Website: bh-photo
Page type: receipt
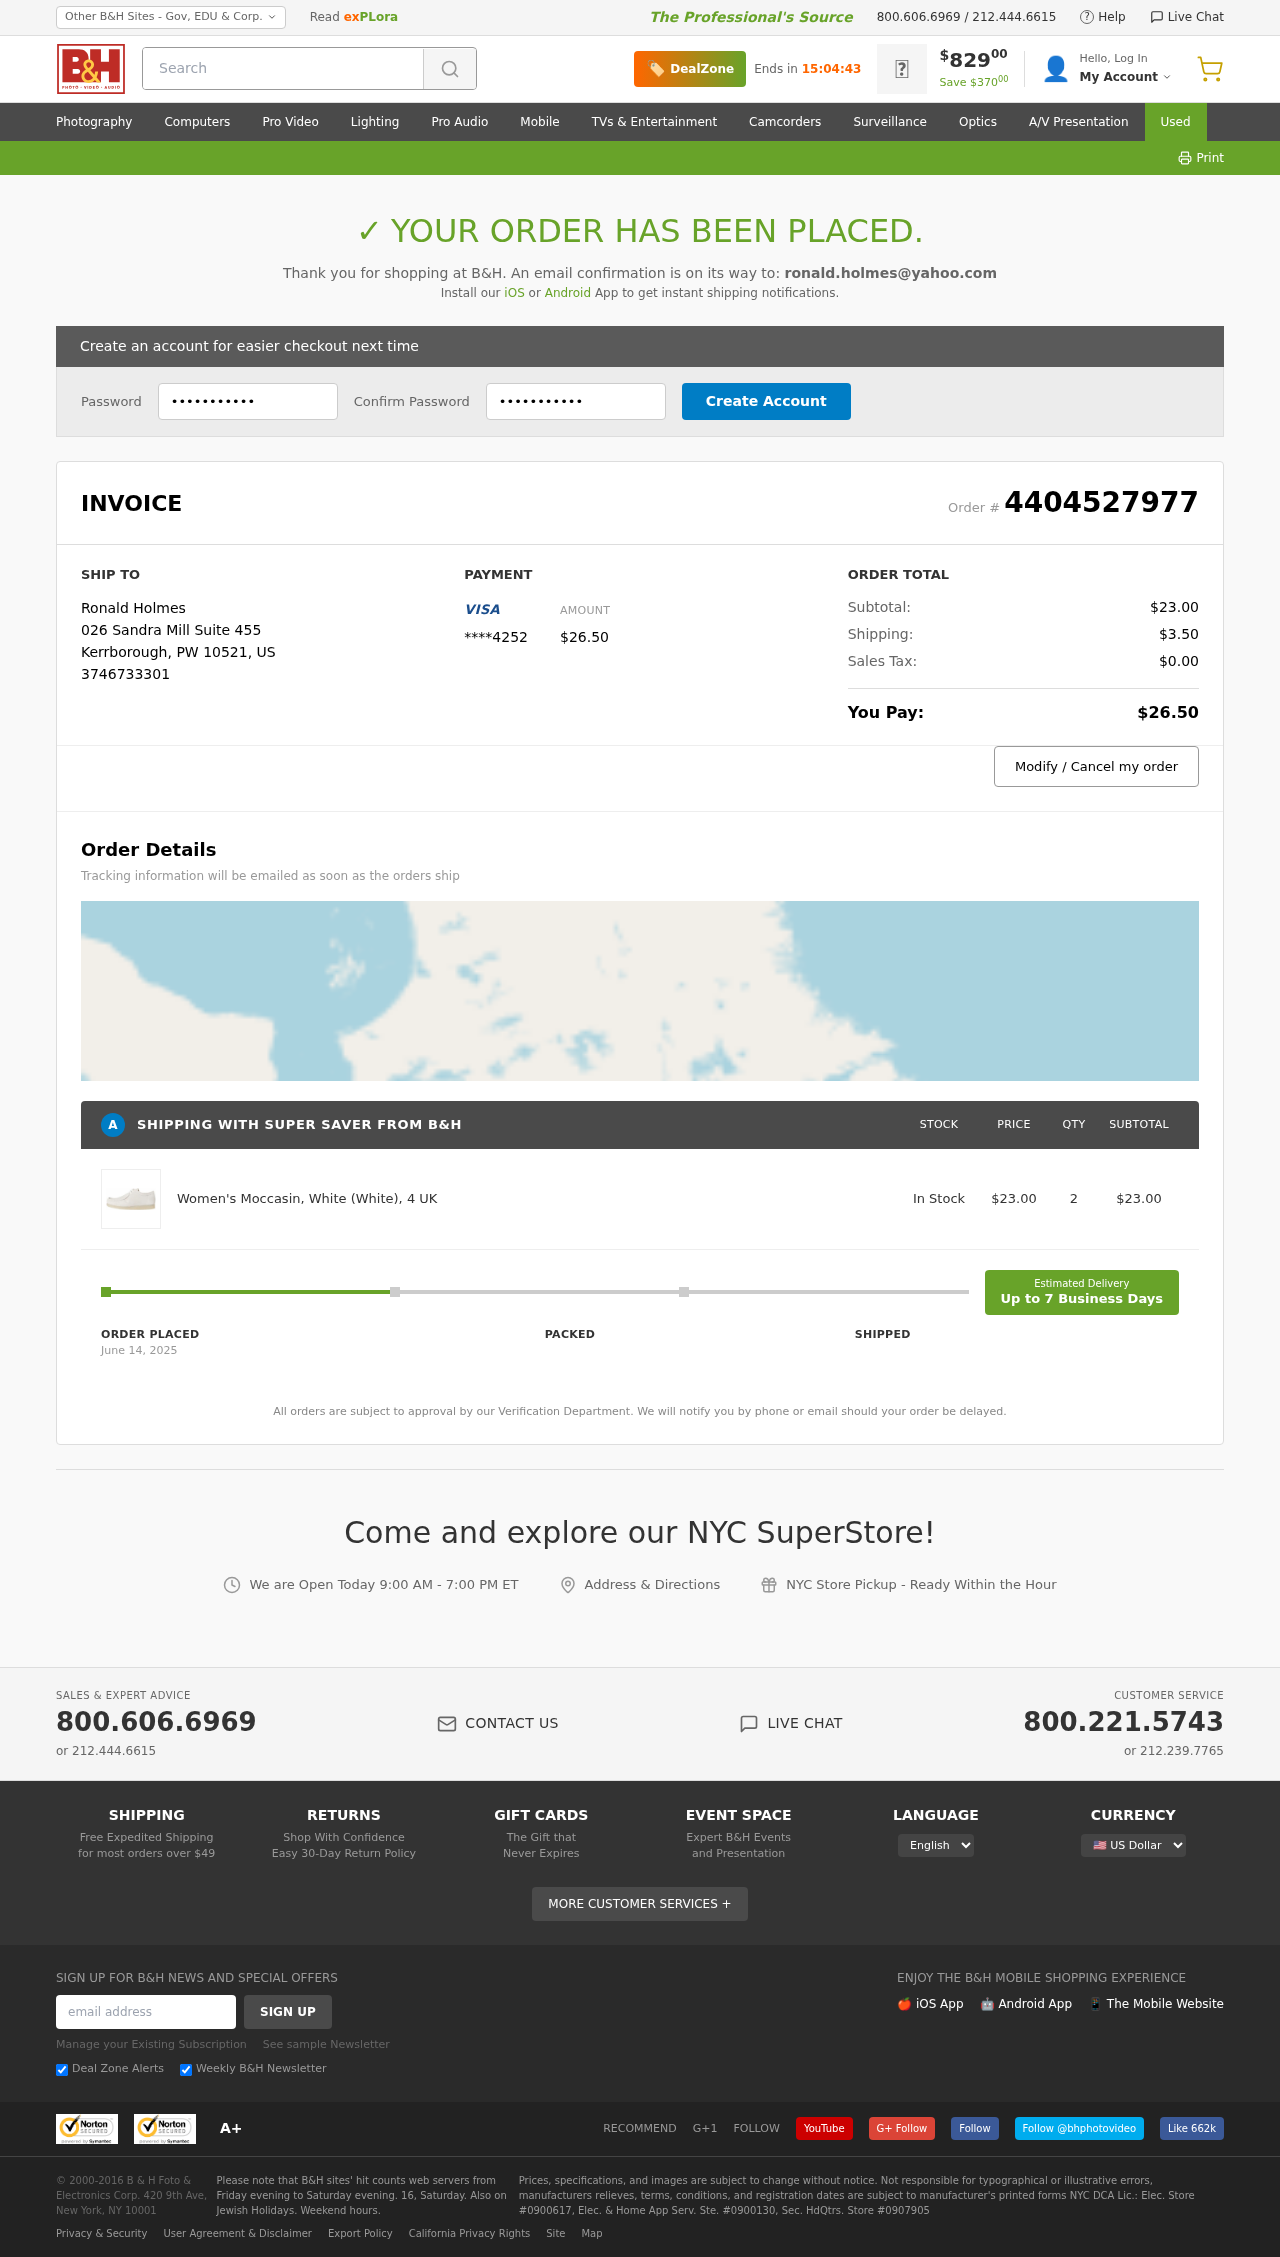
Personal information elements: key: PII_CARD_LAST4
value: ****4252
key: PII_CITY
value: Kerrborough
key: PII_COUNTRY_CODE
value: US
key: PII_EMAIL
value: ronald.holmes@yahoo.com
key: PII_FULLNAME
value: Ronald Holmes
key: PII_PHONE
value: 3746733301
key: PII_POSTCODE
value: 10521
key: PII_STATE_ABBR
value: PW
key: PII_STREET
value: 026 Sandra Mill Suite 455
Product elements: key: PRODUCT1_NAME
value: Women's Moccasin, White (White), 4 UK
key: PRODUCT1_PRICE
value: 23
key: PRODUCT1_QUANTITY
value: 2
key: PRODUCT1_SUBTOTAL
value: $23.00
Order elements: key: ORDER_ID
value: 4404527977
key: ORDER_TOTAL
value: $26.50
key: ORDER_SUBTOTAL
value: $23.00
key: ORDER_SHIPPING_COST
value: $3.50
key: ORDER_TAX
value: $0.00
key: ORDER_DATE
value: June 14, 2025
Search elements: key: HEADER_SEARCH
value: Search